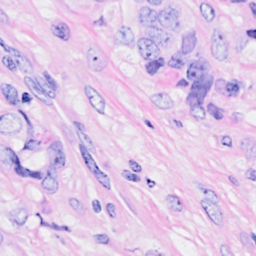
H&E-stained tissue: Breast